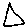
Label: triangle